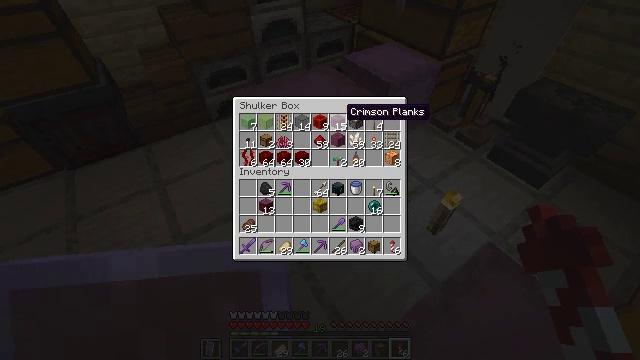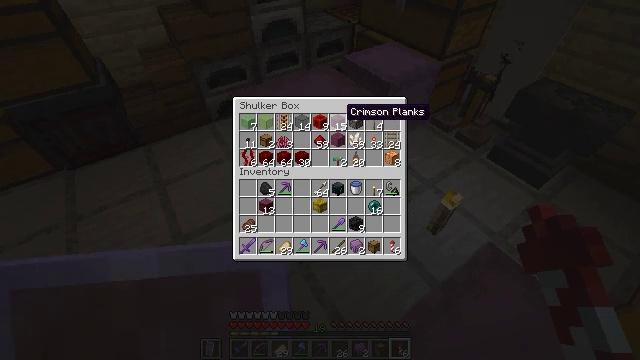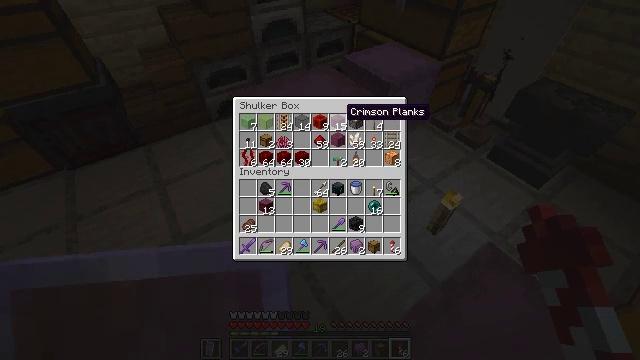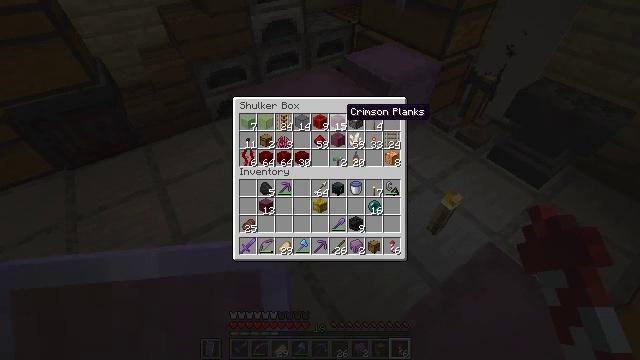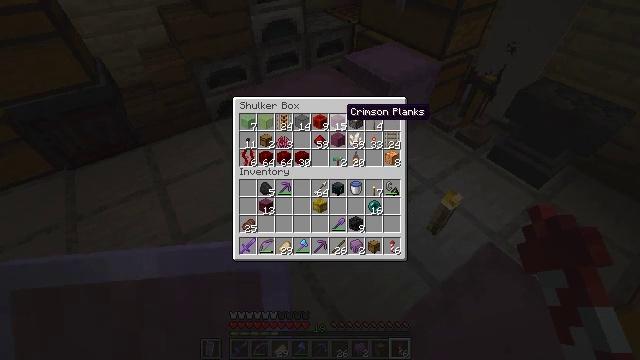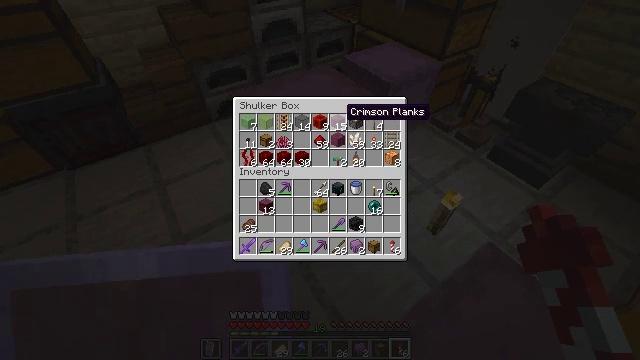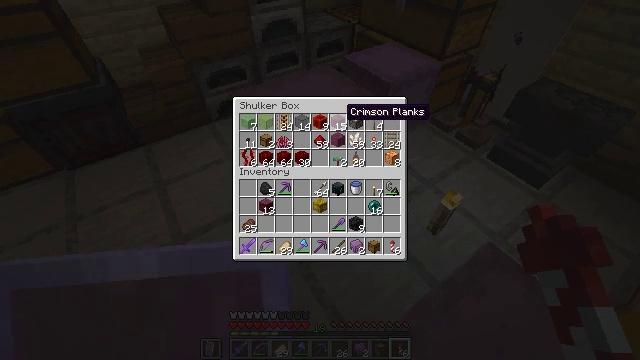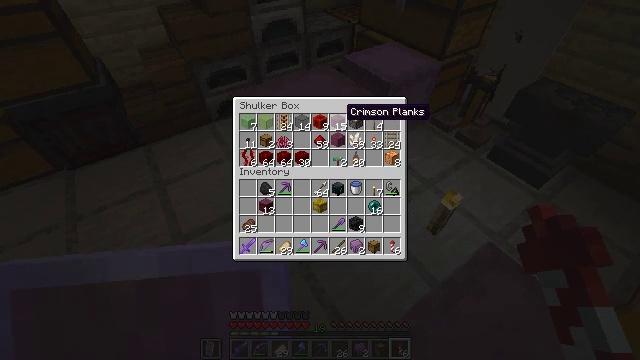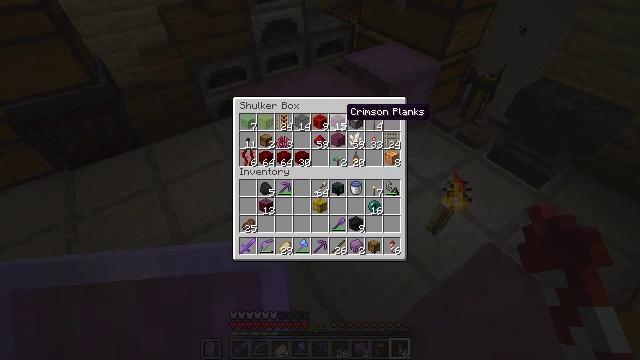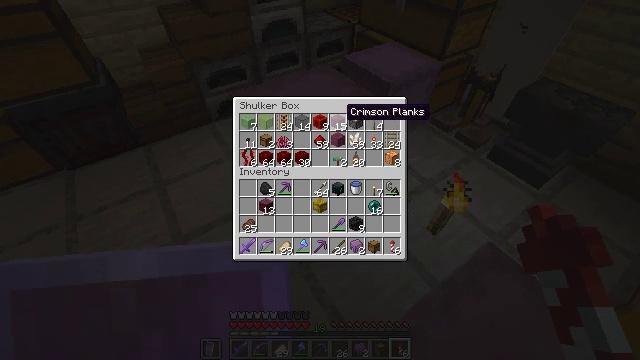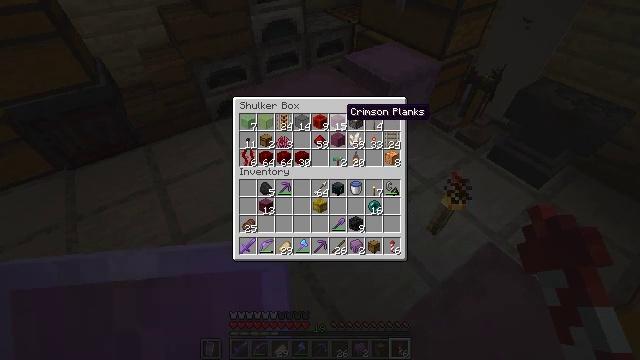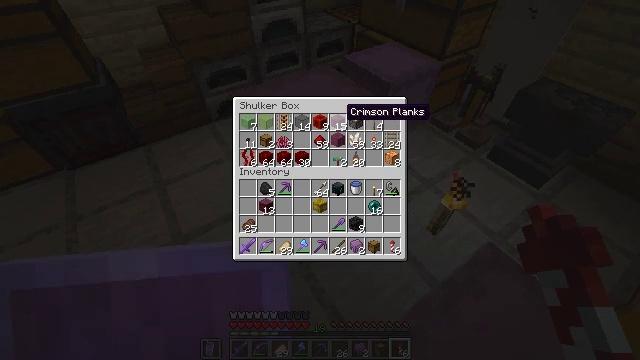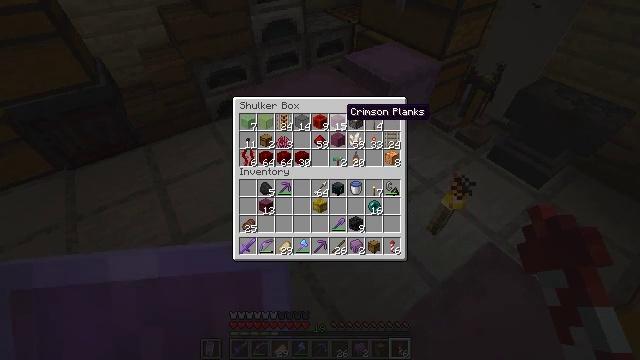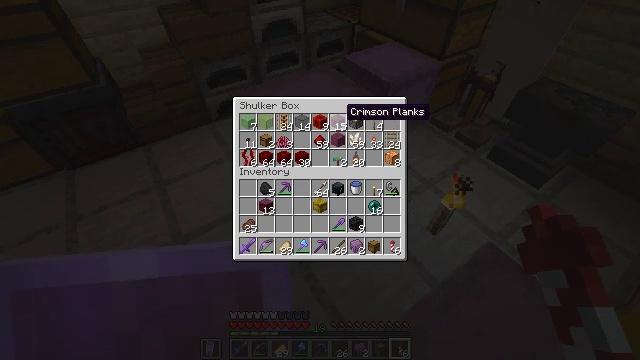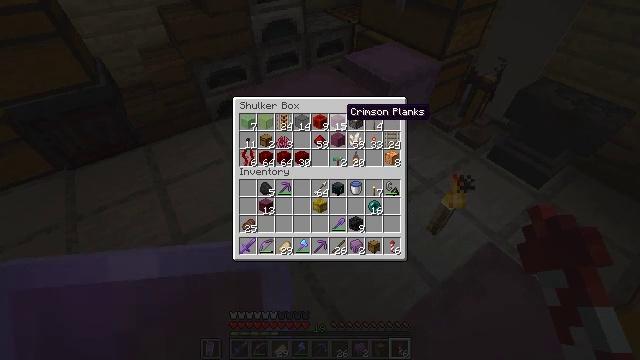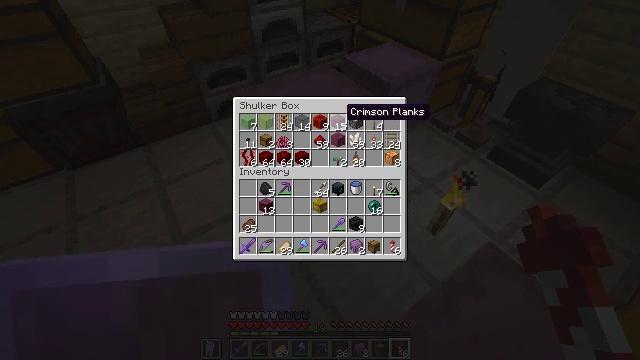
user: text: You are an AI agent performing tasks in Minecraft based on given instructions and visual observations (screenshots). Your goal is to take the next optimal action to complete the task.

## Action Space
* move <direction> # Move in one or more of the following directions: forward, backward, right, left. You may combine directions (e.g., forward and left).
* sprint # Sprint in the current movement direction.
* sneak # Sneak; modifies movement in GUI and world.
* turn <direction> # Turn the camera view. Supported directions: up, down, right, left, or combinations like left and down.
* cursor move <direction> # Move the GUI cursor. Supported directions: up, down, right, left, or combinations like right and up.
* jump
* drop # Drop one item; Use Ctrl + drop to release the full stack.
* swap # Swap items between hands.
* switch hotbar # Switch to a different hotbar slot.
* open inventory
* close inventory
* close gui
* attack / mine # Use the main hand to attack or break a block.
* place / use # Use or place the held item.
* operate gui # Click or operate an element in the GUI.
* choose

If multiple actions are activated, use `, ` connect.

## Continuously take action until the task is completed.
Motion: motion action
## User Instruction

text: Create a shulker box for extra storage space.
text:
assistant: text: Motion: no_op
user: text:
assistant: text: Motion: no_op
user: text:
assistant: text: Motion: no_op
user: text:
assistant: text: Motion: no_op
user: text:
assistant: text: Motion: no_op
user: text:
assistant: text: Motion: no_op
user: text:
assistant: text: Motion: no_op
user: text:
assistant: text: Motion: no_op
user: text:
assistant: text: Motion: no_op
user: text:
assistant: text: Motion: no_op
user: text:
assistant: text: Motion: no_op
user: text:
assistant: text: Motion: no_op
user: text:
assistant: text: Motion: no_op
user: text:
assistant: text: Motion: no_op
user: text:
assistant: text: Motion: no_op
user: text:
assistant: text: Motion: no_op
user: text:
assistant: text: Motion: no_op
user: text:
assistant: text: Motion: no_op
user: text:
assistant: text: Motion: no_op
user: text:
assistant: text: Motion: no_op
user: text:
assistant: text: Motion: no_op
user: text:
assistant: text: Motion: no_op
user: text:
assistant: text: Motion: no_op
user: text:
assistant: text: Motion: no_op
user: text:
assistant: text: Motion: no_op
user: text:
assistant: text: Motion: no_op
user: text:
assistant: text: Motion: no_op
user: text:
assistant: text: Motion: no_op
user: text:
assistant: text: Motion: no_op
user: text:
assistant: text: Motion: no_op